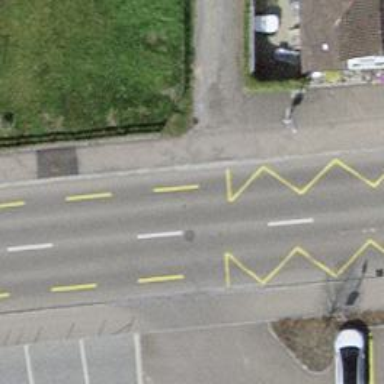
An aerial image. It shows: Bus stop with platform for public transport.